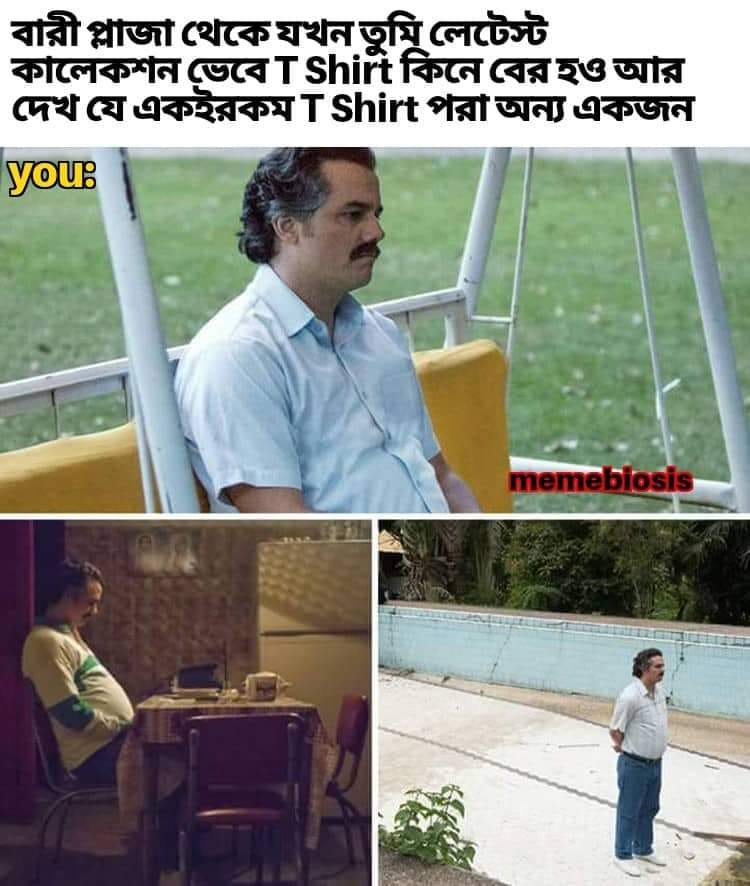
Caption: বারী প্লাজা থেকে যখন তুমি লেটেস্ট কালেকশন ভেবে T Shirt কিনে বের হও আর দেখ যে এইরকম T Shirt  পরা অন্য একজন    you :
Label: non-hate